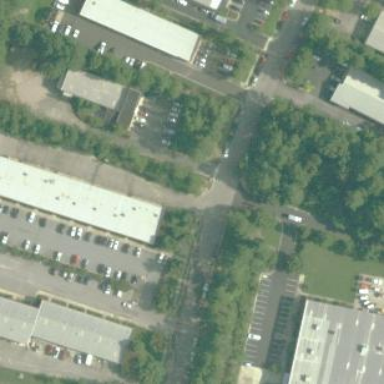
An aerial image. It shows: Commercial building.